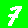
Digit: 7